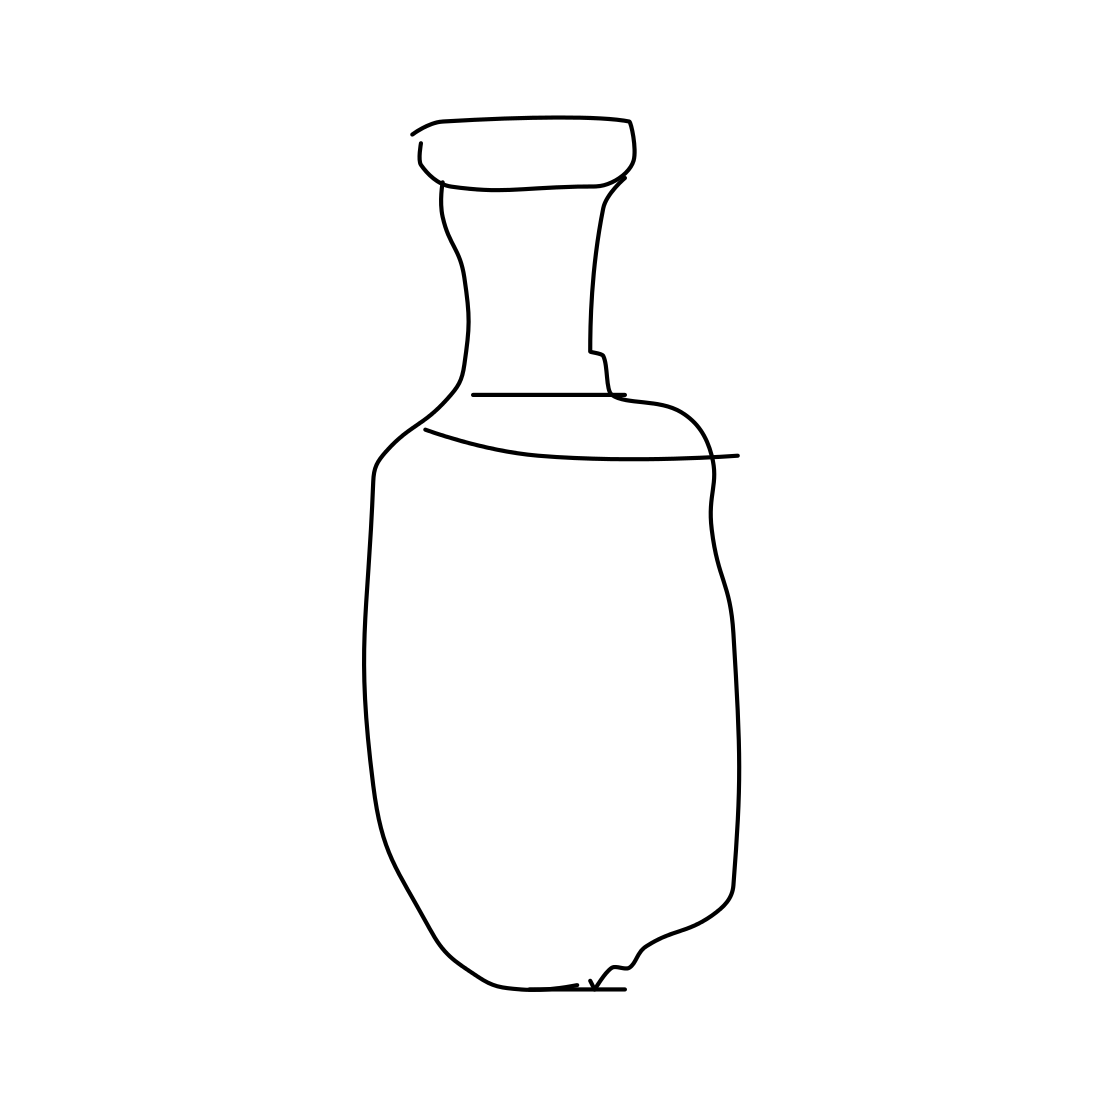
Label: vase